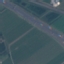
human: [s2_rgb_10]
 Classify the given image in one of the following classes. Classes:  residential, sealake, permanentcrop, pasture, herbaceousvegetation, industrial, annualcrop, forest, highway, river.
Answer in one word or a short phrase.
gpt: Highway